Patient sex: F
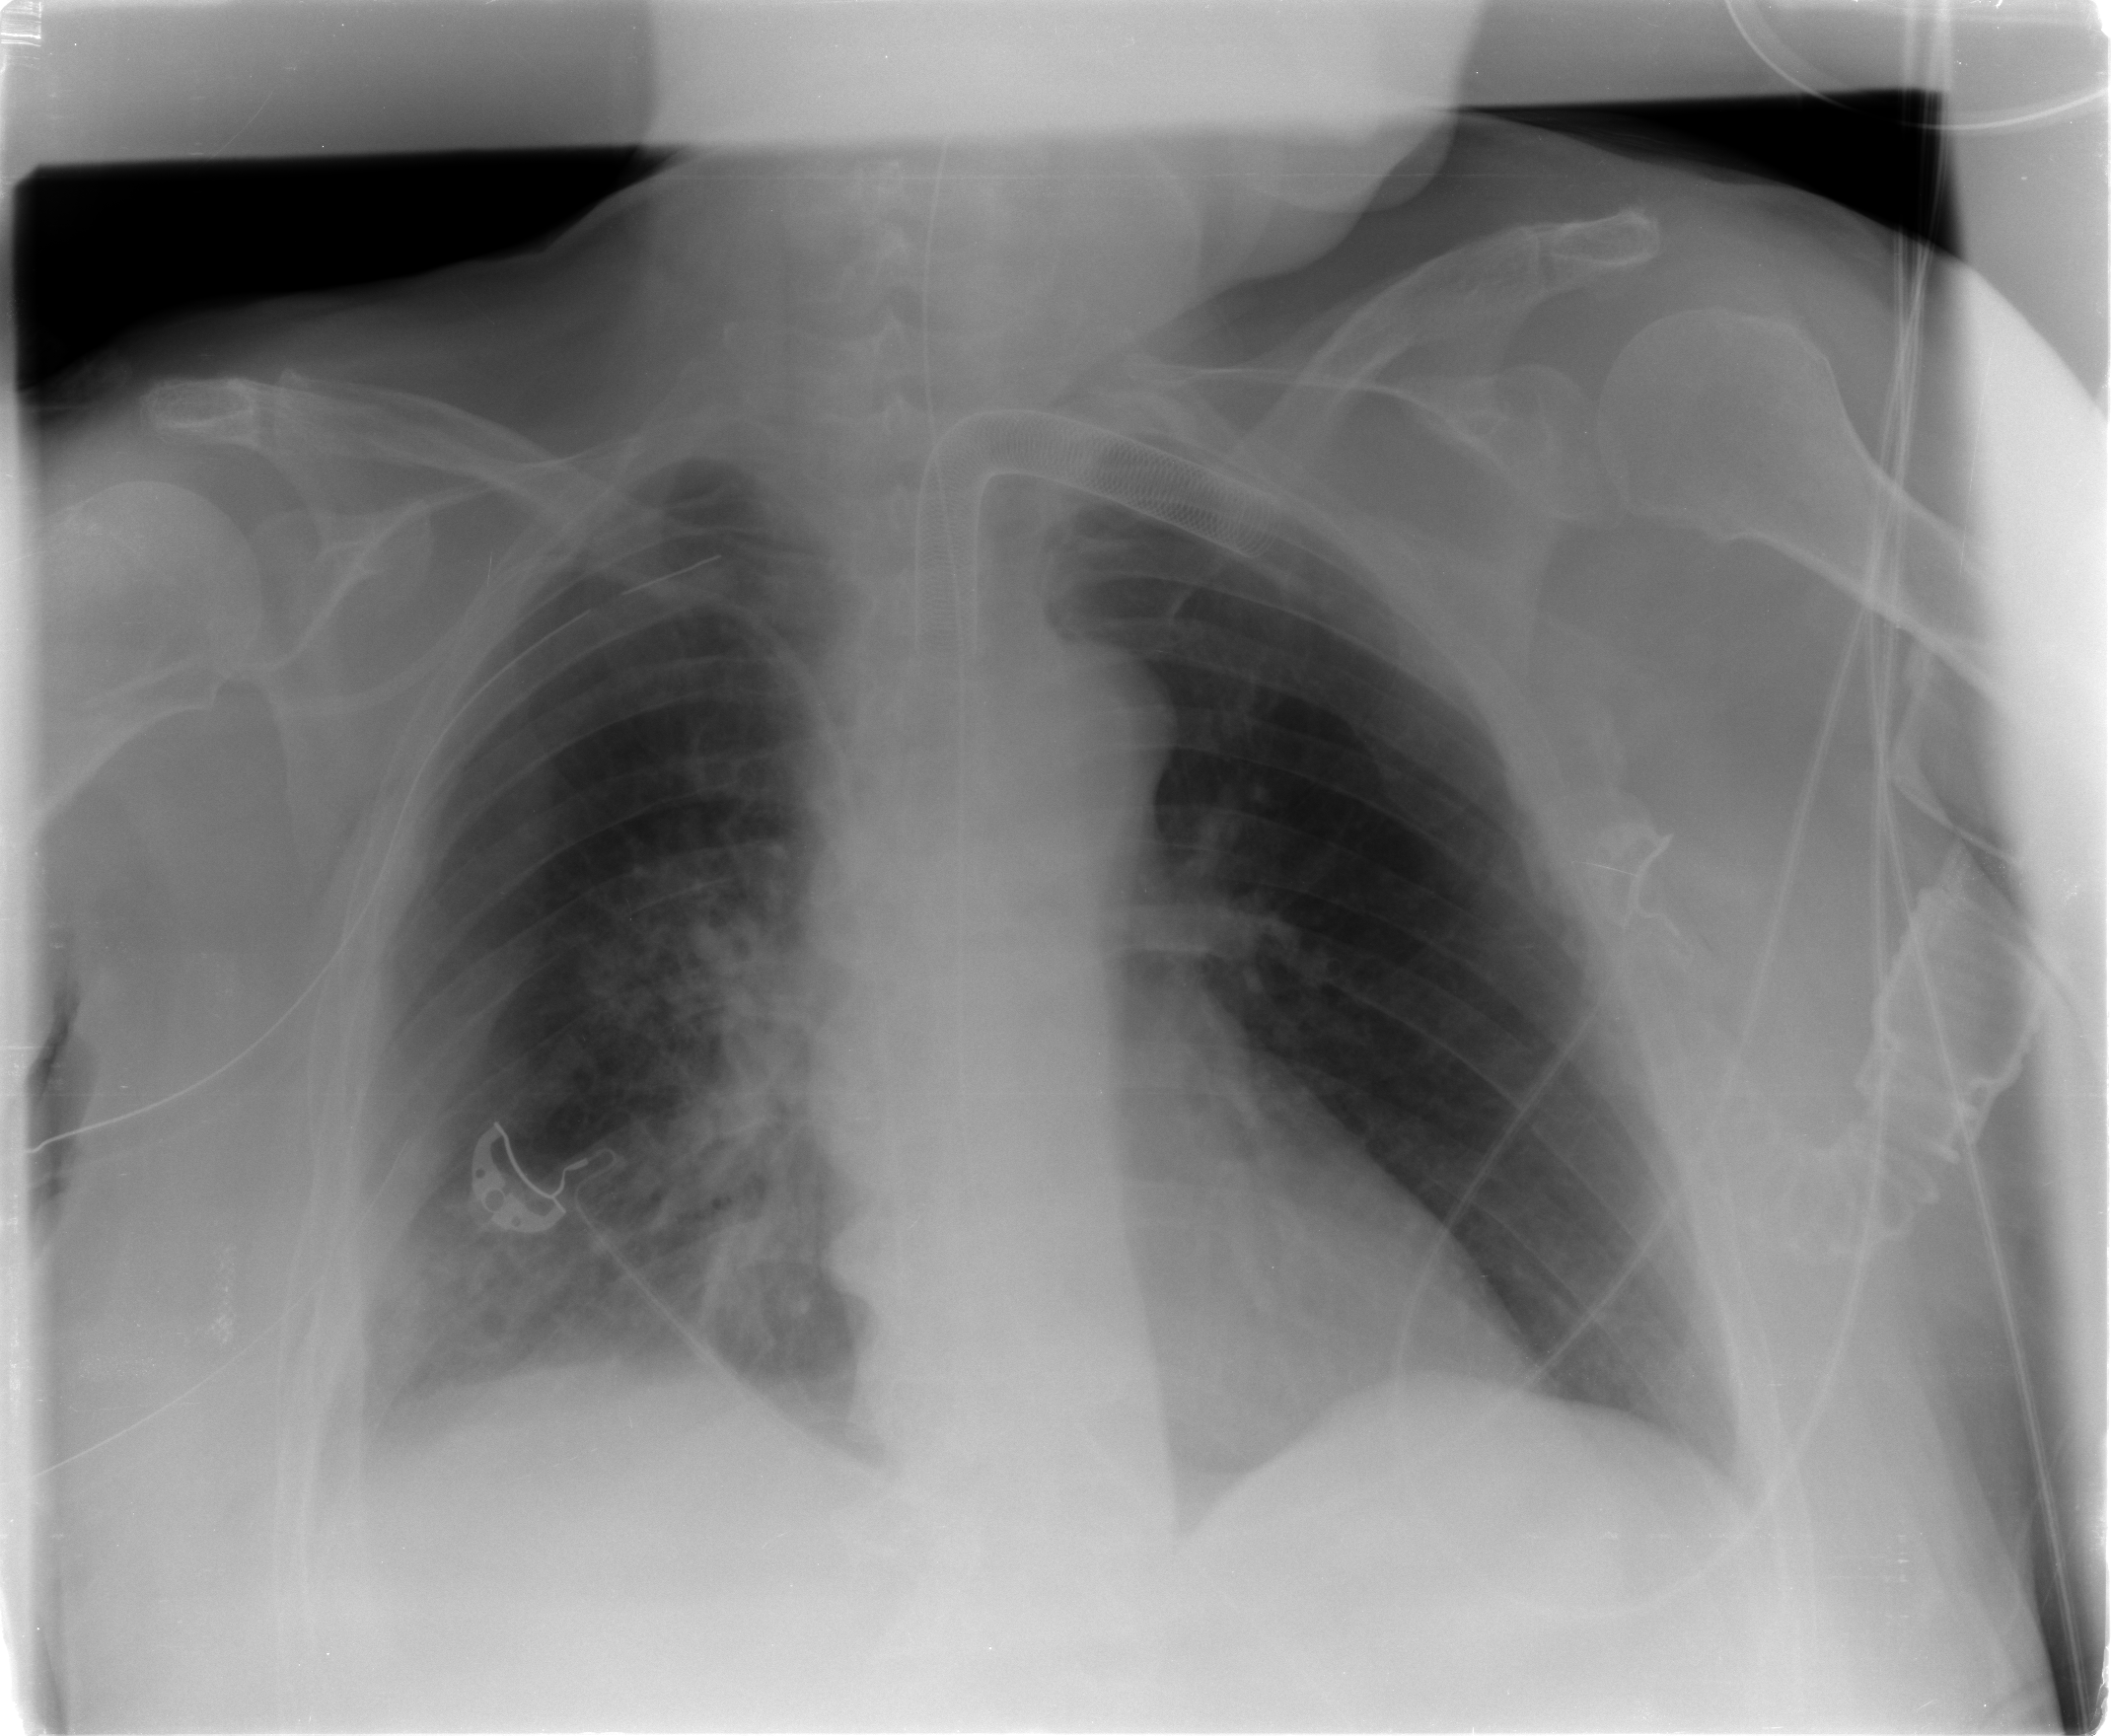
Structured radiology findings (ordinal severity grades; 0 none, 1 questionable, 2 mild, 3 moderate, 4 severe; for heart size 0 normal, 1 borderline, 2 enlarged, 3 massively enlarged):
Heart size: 0
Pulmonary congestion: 0
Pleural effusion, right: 2
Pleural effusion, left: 0
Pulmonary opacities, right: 2
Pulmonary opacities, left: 0
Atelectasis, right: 2
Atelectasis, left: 0